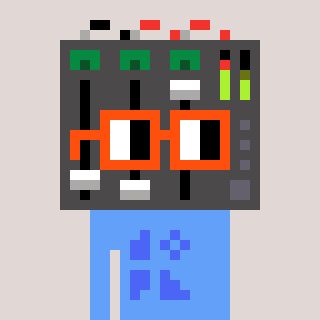
a pixel art character with square orange glasses, a mixer-shaped head and a blue-colored body on a warm background